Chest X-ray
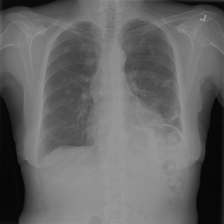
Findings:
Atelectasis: negative
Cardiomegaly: negative
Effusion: negative
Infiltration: negative
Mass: negative
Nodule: negative
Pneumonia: negative
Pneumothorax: negative
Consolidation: negative
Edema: negative
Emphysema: negative
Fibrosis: negative
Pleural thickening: negative
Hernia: negative